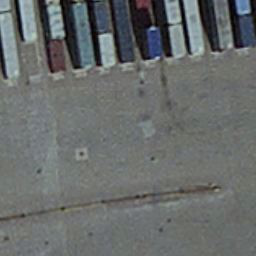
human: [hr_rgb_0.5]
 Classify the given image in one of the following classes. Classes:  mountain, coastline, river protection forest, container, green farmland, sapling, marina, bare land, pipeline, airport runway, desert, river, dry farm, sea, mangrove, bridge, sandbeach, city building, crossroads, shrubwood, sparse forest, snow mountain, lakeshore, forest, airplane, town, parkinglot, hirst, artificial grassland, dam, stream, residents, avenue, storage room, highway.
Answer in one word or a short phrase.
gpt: container